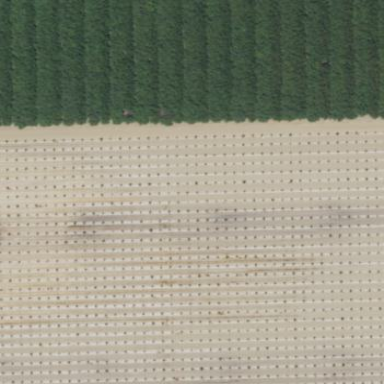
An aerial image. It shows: Almond orchard with rows of almond trees.